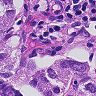
Metastatic tissue present: yes